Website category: university
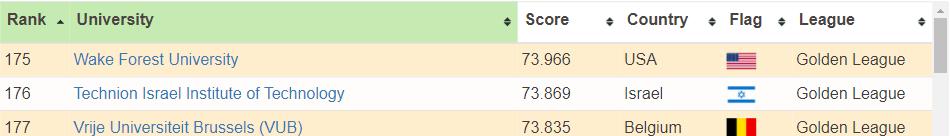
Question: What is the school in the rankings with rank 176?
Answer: Technion Israel Institute of Technology

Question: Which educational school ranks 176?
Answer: Technion Israel Institute of Technology

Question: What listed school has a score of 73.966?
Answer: Wake Forest University

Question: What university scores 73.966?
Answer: Wake Forest University

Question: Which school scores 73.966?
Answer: Wake Forest University

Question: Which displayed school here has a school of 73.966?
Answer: Wake Forest University

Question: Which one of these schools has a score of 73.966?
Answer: Wake Forest University

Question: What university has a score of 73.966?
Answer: Wake Forest University

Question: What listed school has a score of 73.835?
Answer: Vrije Universiteit Brussels (VUB)

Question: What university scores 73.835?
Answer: Vrije Universiteit Brussels (VUB)

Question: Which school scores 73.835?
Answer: Vrije Universiteit Brussels (VUB)

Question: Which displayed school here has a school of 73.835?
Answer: Vrije Universiteit Brussels (VUB)

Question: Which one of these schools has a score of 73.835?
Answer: Vrije Universiteit Brussels (VUB)

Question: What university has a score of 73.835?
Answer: Vrije Universiteit Brussels (VUB)

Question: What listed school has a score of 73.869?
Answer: Technion Israel Institute of Technology

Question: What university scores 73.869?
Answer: Technion Israel Institute of Technology

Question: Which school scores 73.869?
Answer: Technion Israel Institute of Technology

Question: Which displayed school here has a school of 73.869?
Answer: Technion Israel Institute of Technology

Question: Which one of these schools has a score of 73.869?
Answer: Technion Israel Institute of Technology

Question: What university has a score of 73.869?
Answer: Technion Israel Institute of Technology

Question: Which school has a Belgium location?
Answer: Vrije Universiteit Brussels (VUB)

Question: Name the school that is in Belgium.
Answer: Vrije Universiteit Brussels (VUB)

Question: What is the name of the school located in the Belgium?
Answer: Vrije Universiteit Brussels (VUB)

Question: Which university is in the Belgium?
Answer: Vrije Universiteit Brussels (VUB)

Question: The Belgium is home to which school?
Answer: Vrije Universiteit Brussels (VUB)

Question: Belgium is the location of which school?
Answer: Vrije Universiteit Brussels (VUB)

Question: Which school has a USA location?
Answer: Wake Forest University

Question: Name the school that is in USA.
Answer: Wake Forest University

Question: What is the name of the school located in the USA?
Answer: Wake Forest University

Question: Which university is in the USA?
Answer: Wake Forest University

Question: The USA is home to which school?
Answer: Wake Forest University

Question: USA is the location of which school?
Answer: Wake Forest University

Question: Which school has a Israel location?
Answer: Technion Israel Institute of Technology

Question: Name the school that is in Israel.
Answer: Technion Israel Institute of Technology

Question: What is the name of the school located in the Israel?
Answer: Technion Israel Institute of Technology

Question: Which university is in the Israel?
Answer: Technion Israel Institute of Technology

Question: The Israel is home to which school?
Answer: Technion Israel Institute of Technology

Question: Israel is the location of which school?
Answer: Technion Israel Institute of Technology